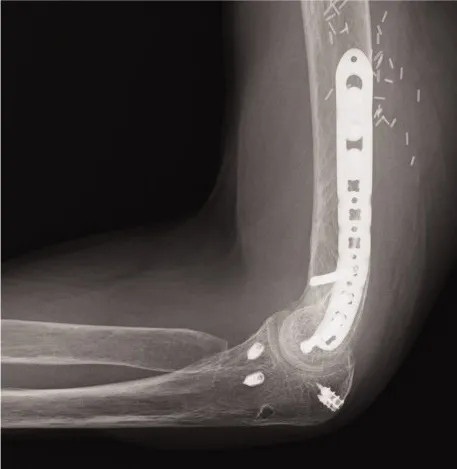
Follow-up radiograph and photograph obtained 12 months after surgery. Lateral. Radiographs showing bony union of the osteotomy site, with no evidence of osteoarthritic changes at the elbow joint.
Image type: radiology (x_ray)